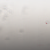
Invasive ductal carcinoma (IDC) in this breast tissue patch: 0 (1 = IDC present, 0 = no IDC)